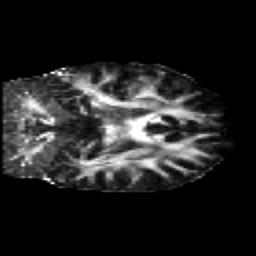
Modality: FA
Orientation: coronal
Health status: healthy
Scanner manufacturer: siemens
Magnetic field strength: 3 T
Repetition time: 12 s
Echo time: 0.092 s